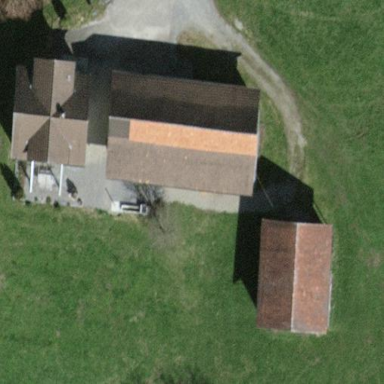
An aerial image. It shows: Farmyard area.